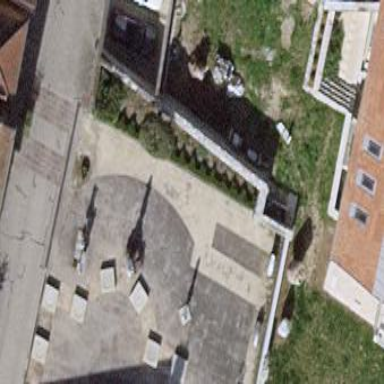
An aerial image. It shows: Outdoor seating area for leisure land.